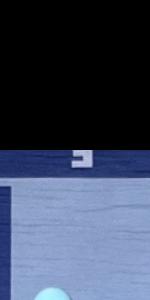
Label: Empty